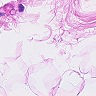
Metastatic tissue present: no